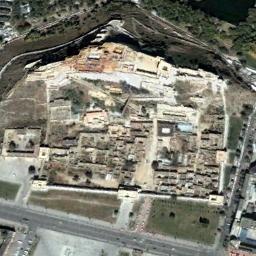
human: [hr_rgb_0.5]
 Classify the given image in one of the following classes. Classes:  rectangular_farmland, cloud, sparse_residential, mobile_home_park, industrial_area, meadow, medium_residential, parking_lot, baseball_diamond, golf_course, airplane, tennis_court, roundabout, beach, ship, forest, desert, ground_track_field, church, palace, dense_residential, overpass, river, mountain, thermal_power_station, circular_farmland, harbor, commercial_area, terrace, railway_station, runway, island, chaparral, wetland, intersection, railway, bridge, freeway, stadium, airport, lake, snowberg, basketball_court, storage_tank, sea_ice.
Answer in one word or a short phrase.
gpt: palace